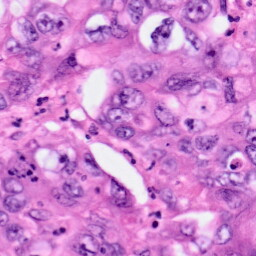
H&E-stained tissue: Pancreatic